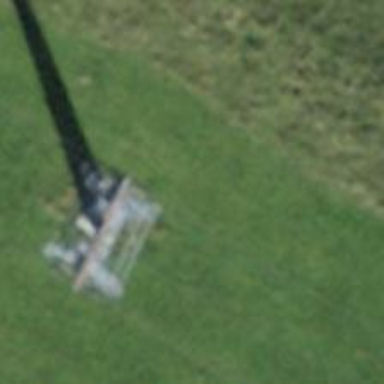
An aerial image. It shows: Pylon for aerialway.